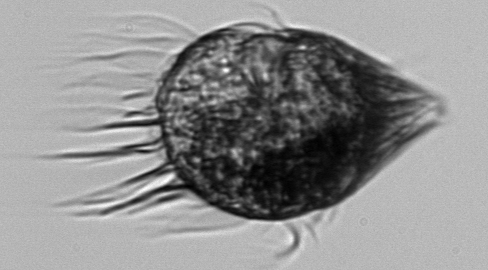
Label: Strombidium_morphotype1